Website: lowes
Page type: billing-address
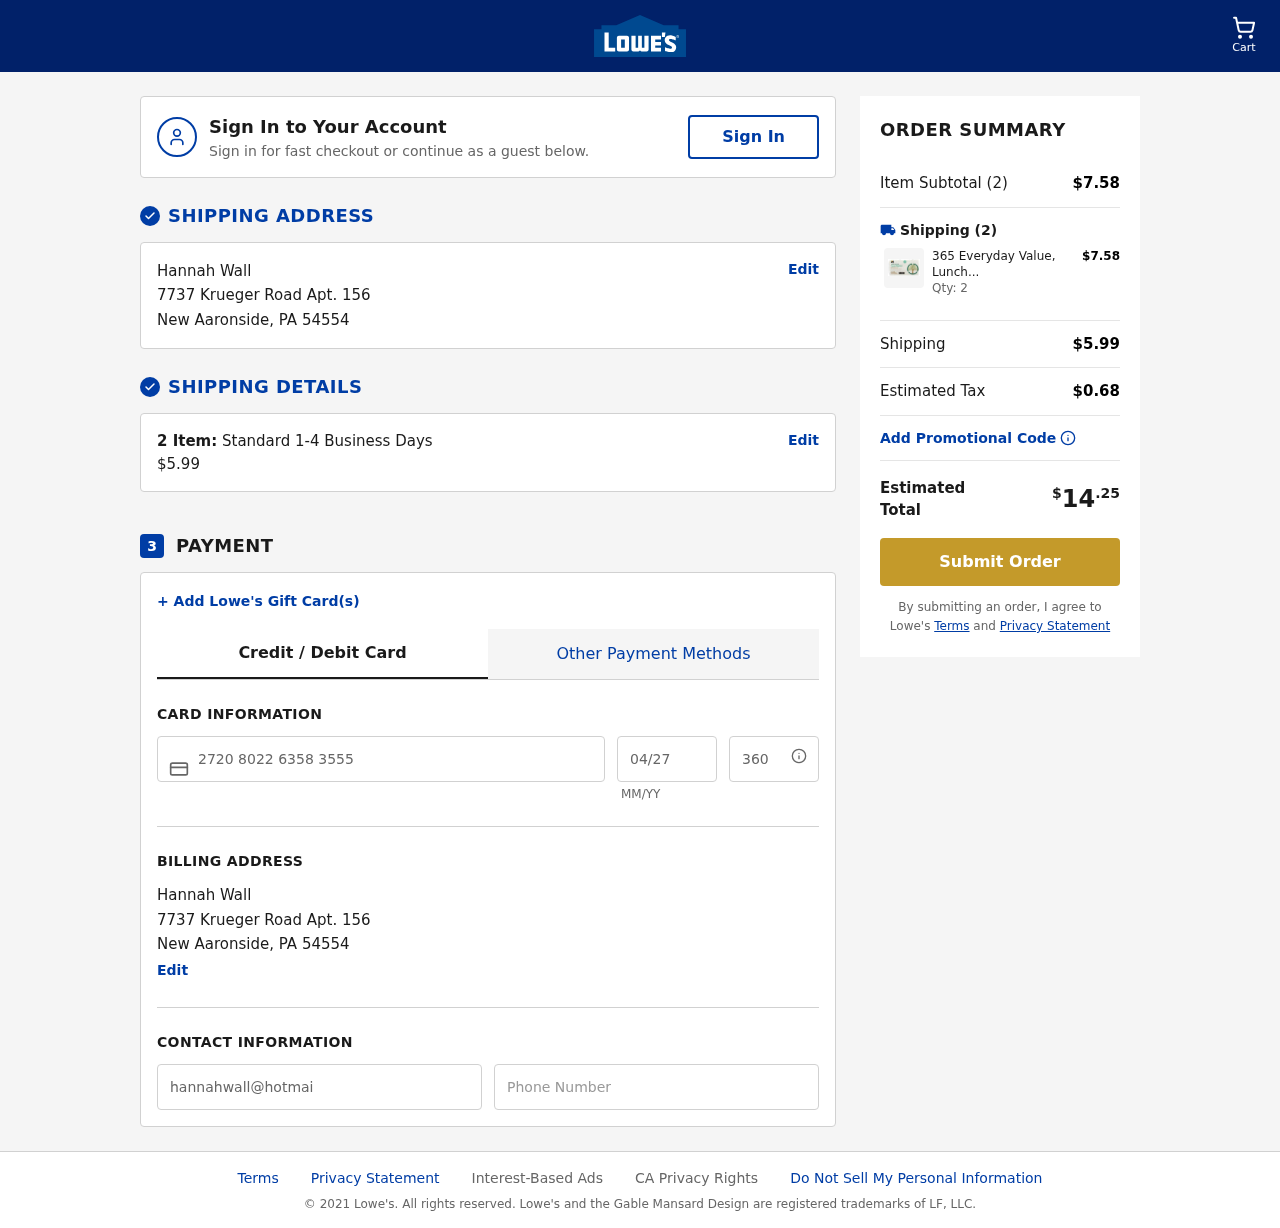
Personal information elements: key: PII_CARD_CVV
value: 360
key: PII_CARD_EXPIRY
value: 04/27
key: PII_CARD_NUMBER
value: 2720 8022 6358 3555
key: PII_CITY
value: New Aaronside
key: PII_EMAIL
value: hannahwall@hotmail.com
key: PII_FULLNAME
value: Hannah Wall
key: PII_PHONE
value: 8807755892
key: PII_POSTCODE
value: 54554
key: PII_STATE_ABBR
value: PA
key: PII_STREET
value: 7737 Krueger Road Apt. 156
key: PII_FULLNAME2
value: Hannah Wall
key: PII_STREET2
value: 7737 Krueger Road Apt. 156
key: PII_CITY2
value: New Aaronside
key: PII_STATE_ABBR2
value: PA
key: PII_POSTCODE2
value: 54554
Product elements: key: PRODUCT1_NAME
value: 365 Everyday Value, Lunch Napkins, 200 ct
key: PRODUCT1_PRICE
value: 3.79
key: PRODUCT1_QUANTITY
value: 2
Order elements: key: ORDER_NUM_ITEMS
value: Cart
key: ORDER_NUM_ITEMS
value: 2 Item:
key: ORDER_NUM_ITEMS
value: Item Subtotal (2)
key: ORDER_SHIPPING_COST
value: $5.99
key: ORDER_SUBTOTAL
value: $7.58
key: ORDER_TAX
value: $0.68
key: ORDER_TOTAL
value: $14.25